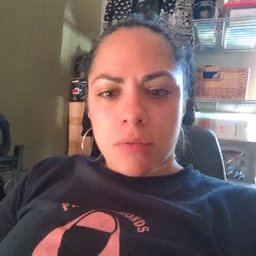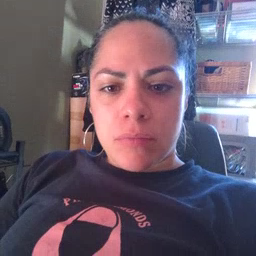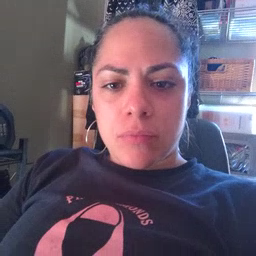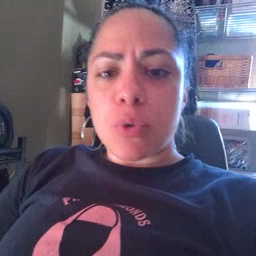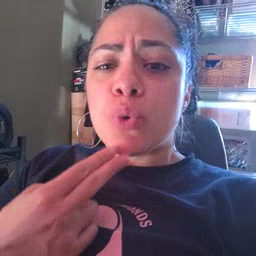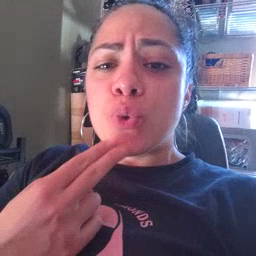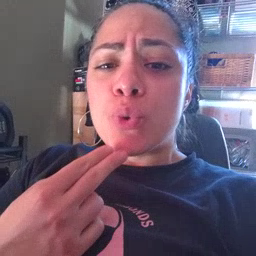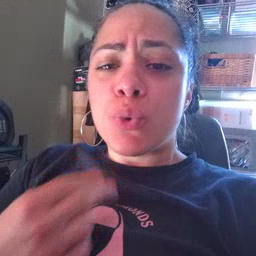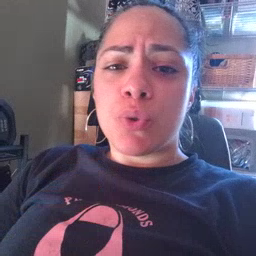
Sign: cute